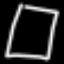
Label: square